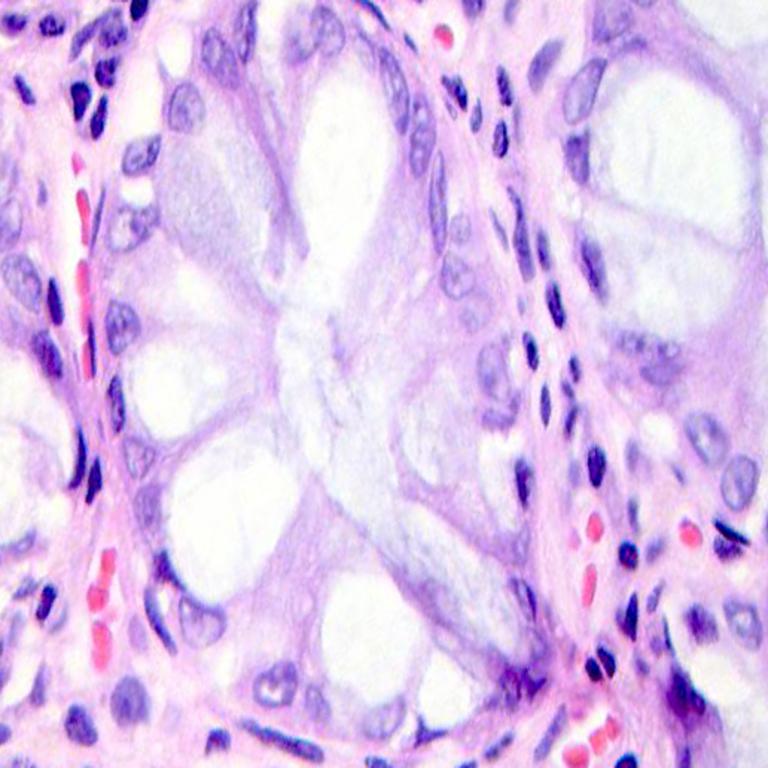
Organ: colon
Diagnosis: benign